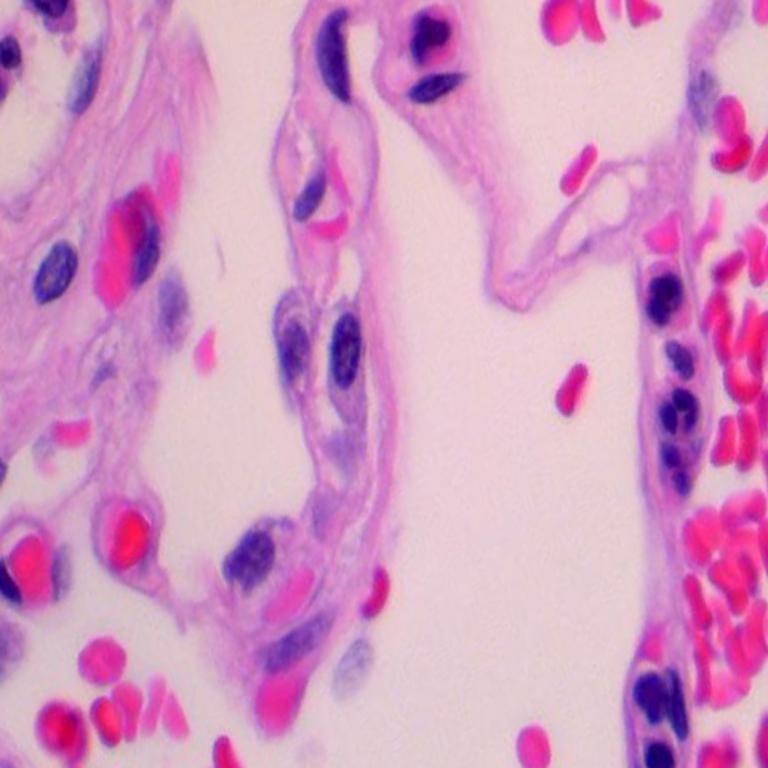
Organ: lung
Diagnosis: benign